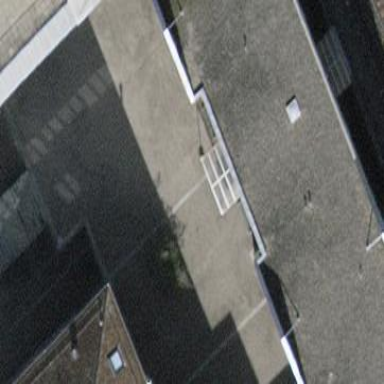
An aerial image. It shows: School building.